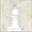
Piece: wP